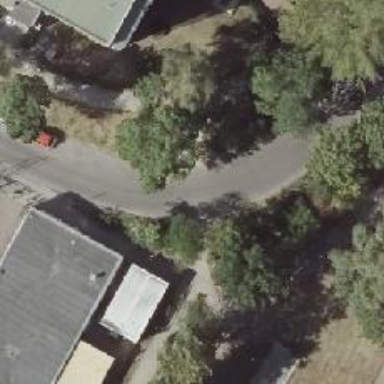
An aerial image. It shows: Residential road with separate asphalt sidewalk.